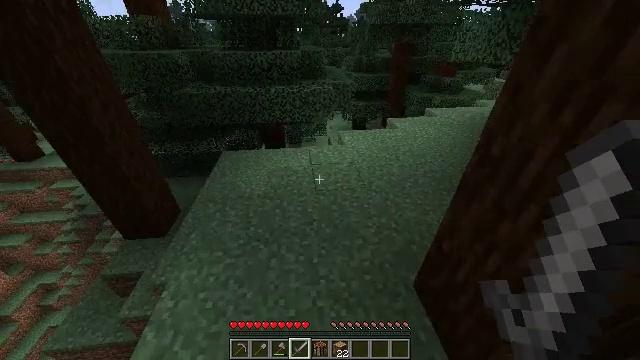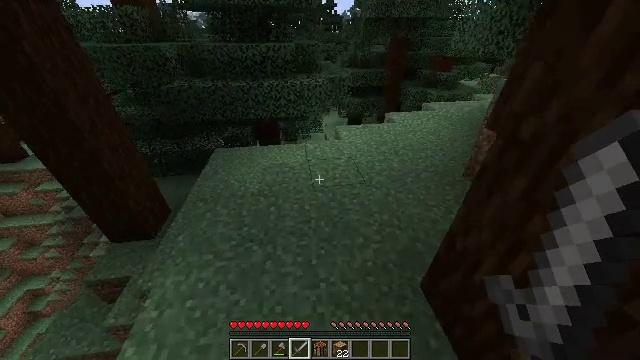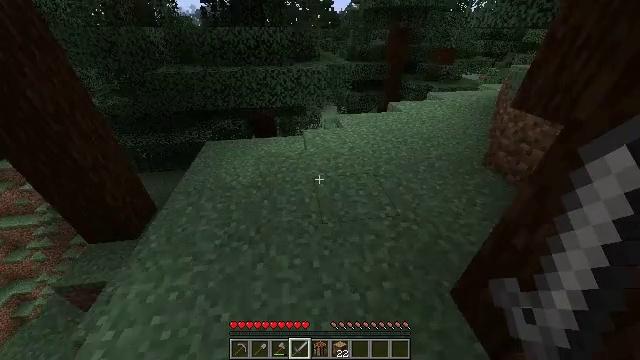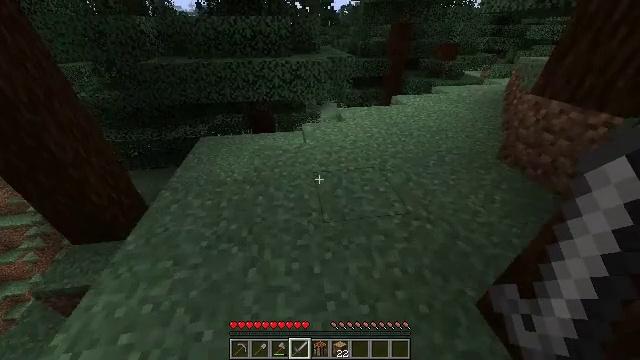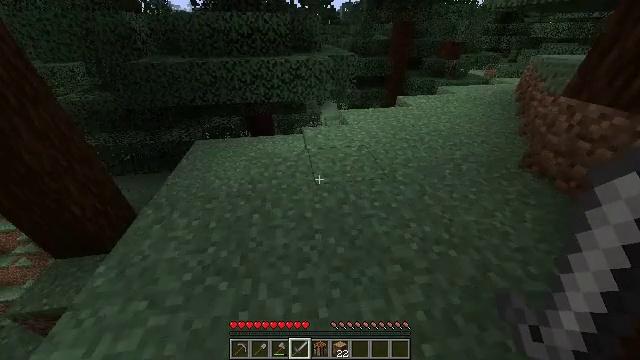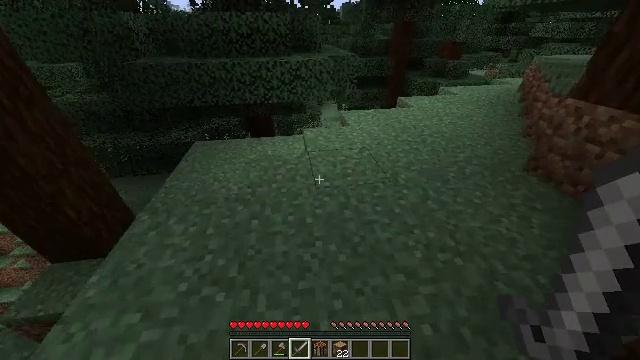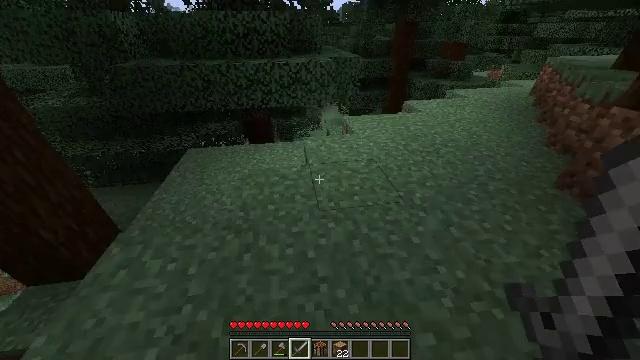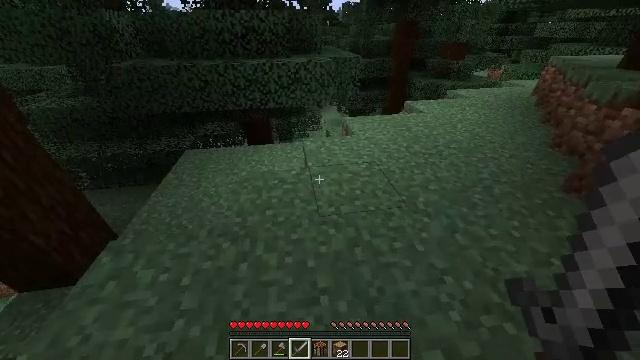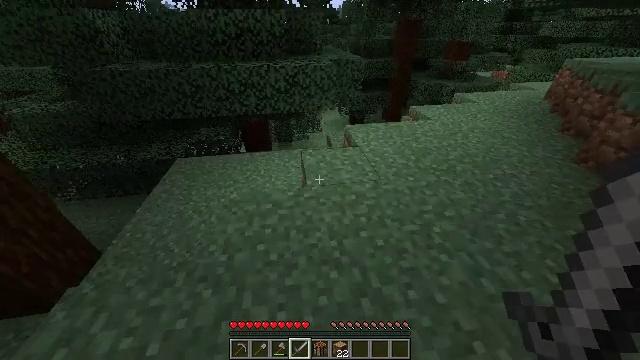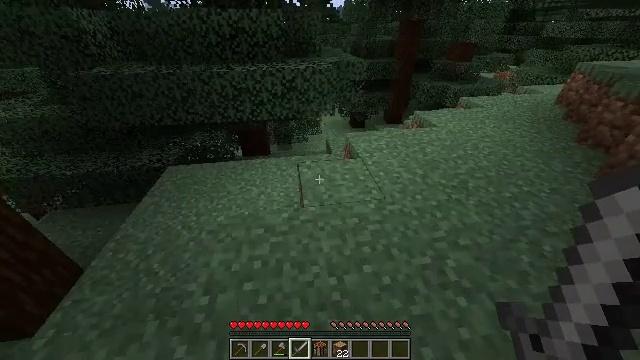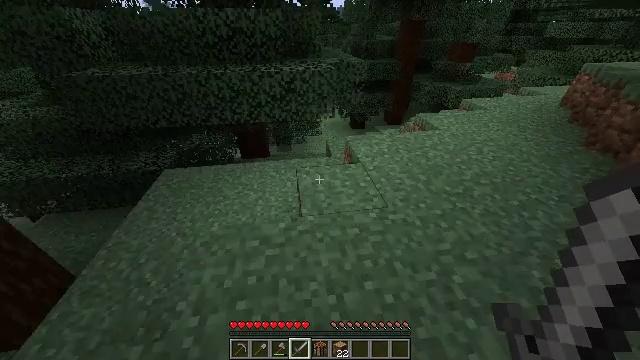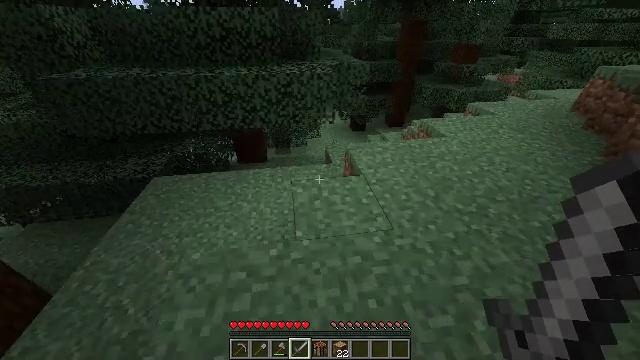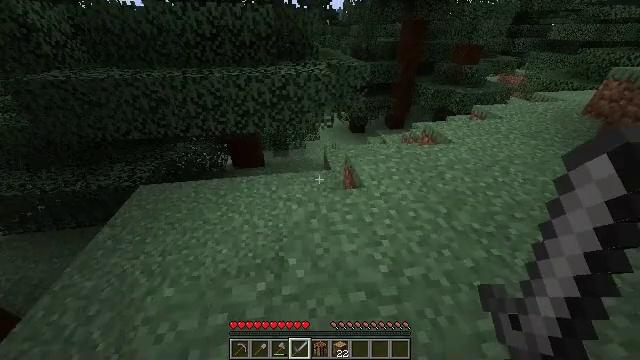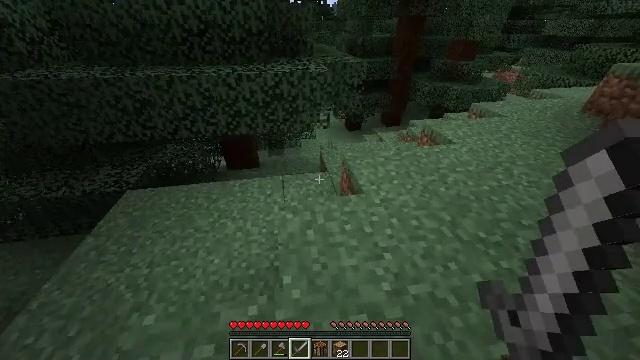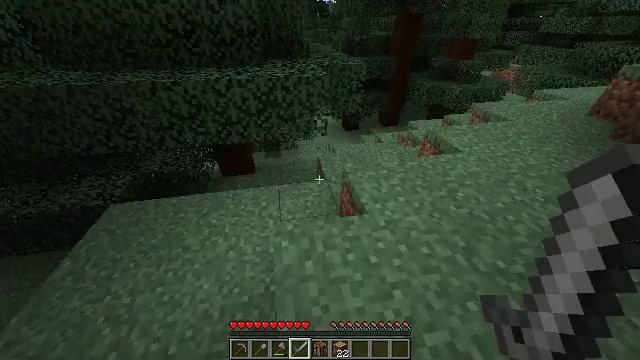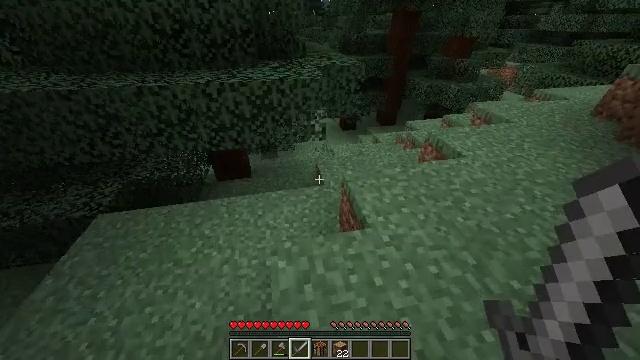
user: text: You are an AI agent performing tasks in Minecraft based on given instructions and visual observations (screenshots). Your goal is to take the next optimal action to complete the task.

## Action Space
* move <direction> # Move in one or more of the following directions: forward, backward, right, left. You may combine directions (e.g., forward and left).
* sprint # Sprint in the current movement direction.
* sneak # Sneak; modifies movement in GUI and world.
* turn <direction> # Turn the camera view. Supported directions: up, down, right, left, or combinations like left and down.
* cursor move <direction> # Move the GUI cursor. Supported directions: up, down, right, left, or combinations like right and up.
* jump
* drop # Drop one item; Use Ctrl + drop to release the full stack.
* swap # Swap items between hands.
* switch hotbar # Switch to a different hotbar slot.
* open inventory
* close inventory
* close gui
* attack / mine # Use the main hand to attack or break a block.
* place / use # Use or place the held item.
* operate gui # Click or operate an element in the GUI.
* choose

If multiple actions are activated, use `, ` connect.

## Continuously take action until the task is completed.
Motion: motion action
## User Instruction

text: Gather materials from the sweet berry bush.
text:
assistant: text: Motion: move forward, sprint, turn right
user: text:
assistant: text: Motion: move forward, sprint
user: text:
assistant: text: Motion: move forward, sprint
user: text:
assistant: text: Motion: move forward, sprint
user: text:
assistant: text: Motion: move forward, sprint
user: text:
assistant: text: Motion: move forward, sprint
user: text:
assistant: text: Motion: move forward, sprint
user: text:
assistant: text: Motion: move forward, sprint
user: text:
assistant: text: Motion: move forward, sprint
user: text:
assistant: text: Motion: move forward, sprint
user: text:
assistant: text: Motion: move forward, sprint
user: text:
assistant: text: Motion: move forward, sprint
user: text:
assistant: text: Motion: move forward, sprint, turn right
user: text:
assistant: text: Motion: move forward, sprint
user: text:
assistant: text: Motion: move forward, sprint
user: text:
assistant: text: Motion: move forward, sprint, turn right
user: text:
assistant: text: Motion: move forward, sprint
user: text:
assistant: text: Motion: move forward, sprint
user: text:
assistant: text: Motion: move forward, sprint, turn right
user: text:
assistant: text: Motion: move forward, sprint
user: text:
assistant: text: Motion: move forward and move right, sprint
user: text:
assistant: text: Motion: move forward and move right, sprint
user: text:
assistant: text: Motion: move forward and move right, sprint
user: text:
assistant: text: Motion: move forward and move right, sprint
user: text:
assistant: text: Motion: move forward and move right, sprint
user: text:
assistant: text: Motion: move forward and move right, sprint
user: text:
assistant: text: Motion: move forward and move right, sprint
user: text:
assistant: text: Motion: move forward and move right, sprint
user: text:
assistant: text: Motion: move forward, sprint
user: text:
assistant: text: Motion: move forward, sprint